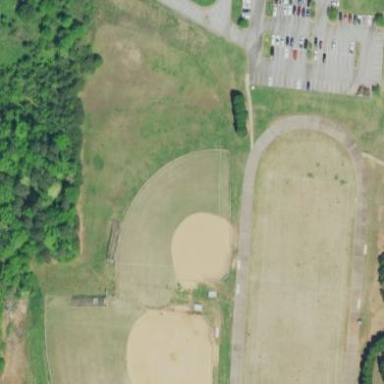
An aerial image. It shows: Baseball pitch for leisure and sports activities.